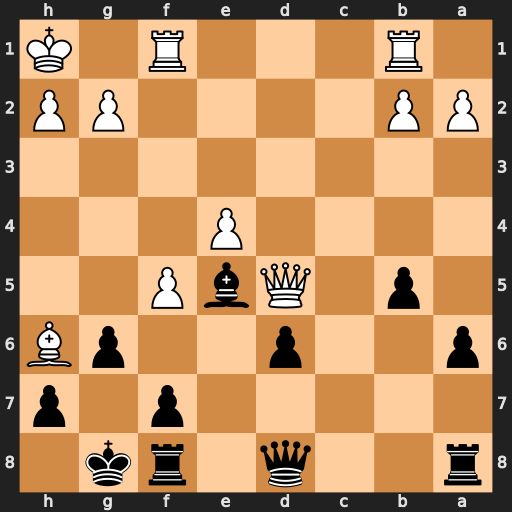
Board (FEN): r2q1rk1/5p1p/p2p2pB/1p1QbP2/4P3/8/PP4PP/1R3R1K
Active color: b
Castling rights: -
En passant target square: -
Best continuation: Qh4 Qxe5 dxe5